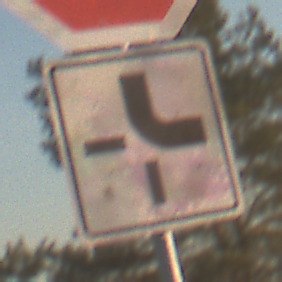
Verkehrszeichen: VerlaufVorfahrtsstrasse4
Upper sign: Stop
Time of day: SunriseSunset
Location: Outdoor (Nature)
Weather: PartlyCloudy
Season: NotSpecified
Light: Natural